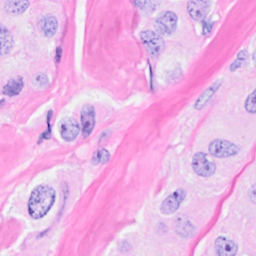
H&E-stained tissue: Breast